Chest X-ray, PA view. Patient: 61 years old, sex M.
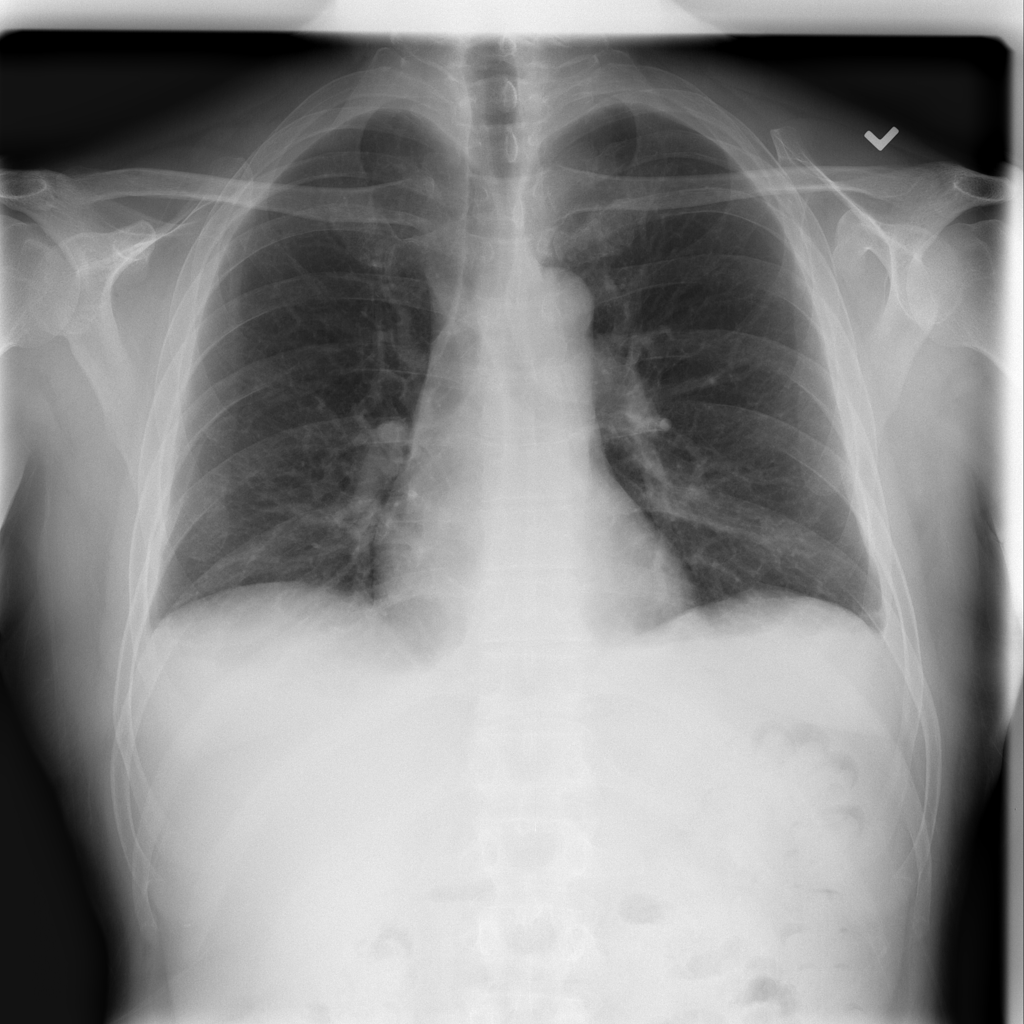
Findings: No Finding